Question: I recently migrated from Eclipse to Android Studio. Now I have all my project working but directory structure has changed in Android Studio so I have to commit this changes to my GitHub repository so I did:
- '.git'-
So now I have a my Git repository and I can see all the changes I did in Eclipse in 'Changes View'. Now to commit the new project structure:
-
A new windows is opened with the changes and I see Android Studio want to delete ALL my files except 2, one I modified on Android Studio and the other a .iml file.

So when I commit all the files of my project are deleted from my git repository instead of committing almost everything and delete some folders due to directory structure change . Why this happens? Is it a bug? Is there any workaround?
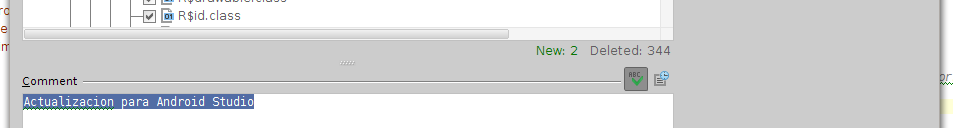
Answer: Finally I get it working correctly, the procedure on Linux would be:
1. Download and install gitg. On Debian based distributions you can install it with sudo apt-get install gitg
2. Commit the changes using gitg (it will commit the changes as it should without the error in Android Studio)
3. Restart Android Studio
Now Android Studio will work as expected with GIT.